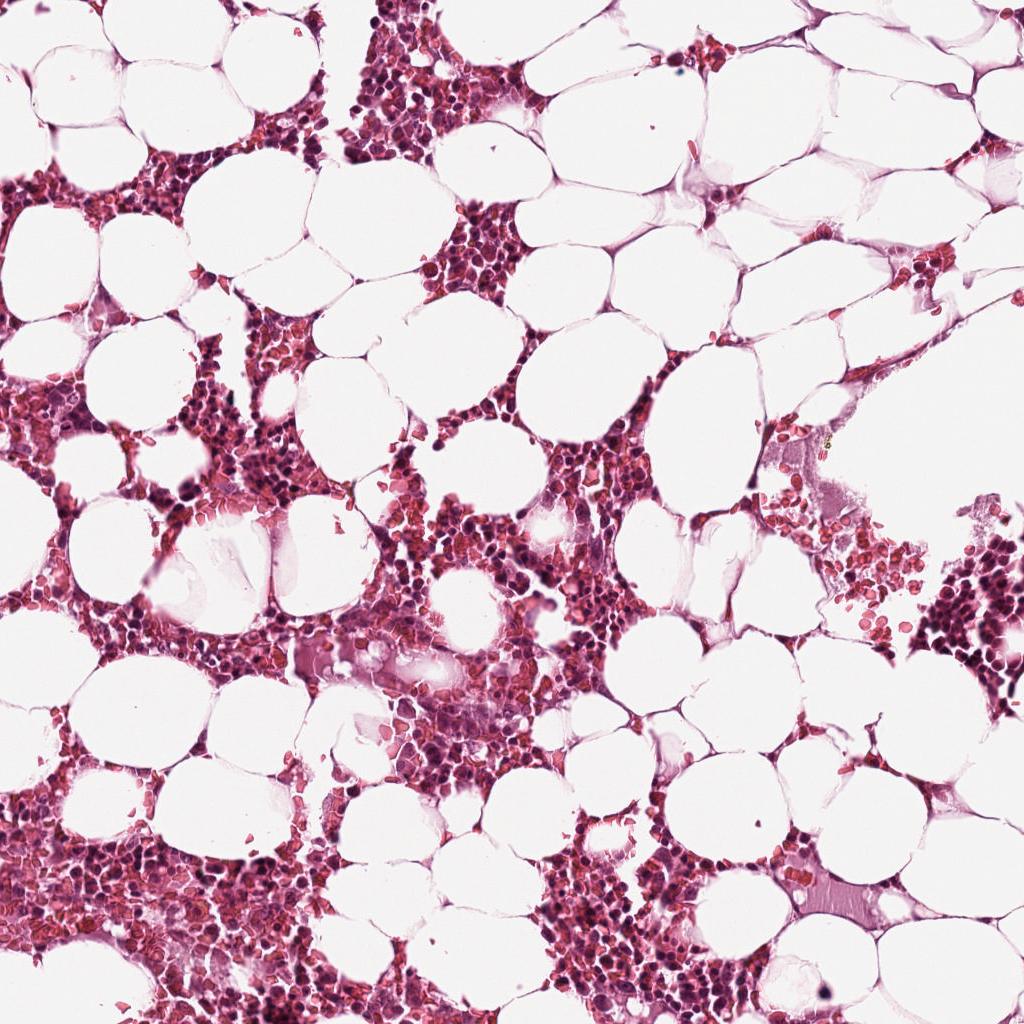
Label: Non-Tumor